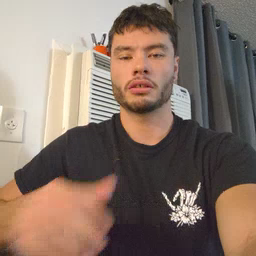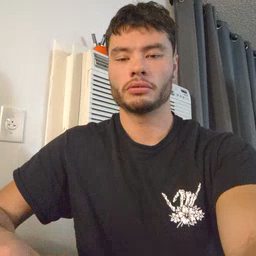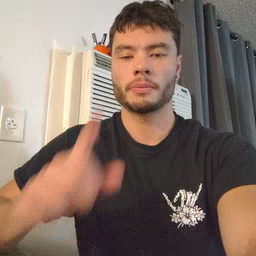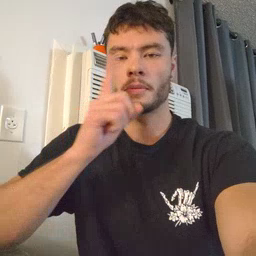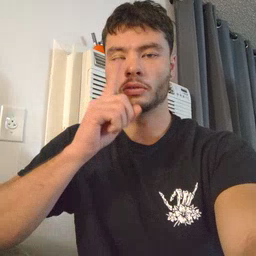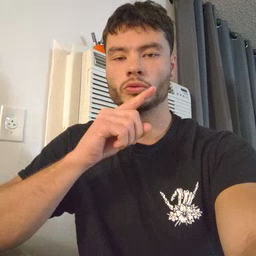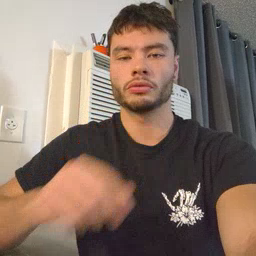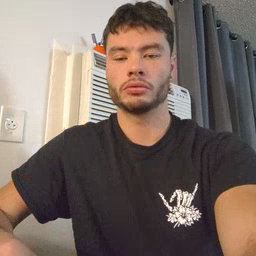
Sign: mouse